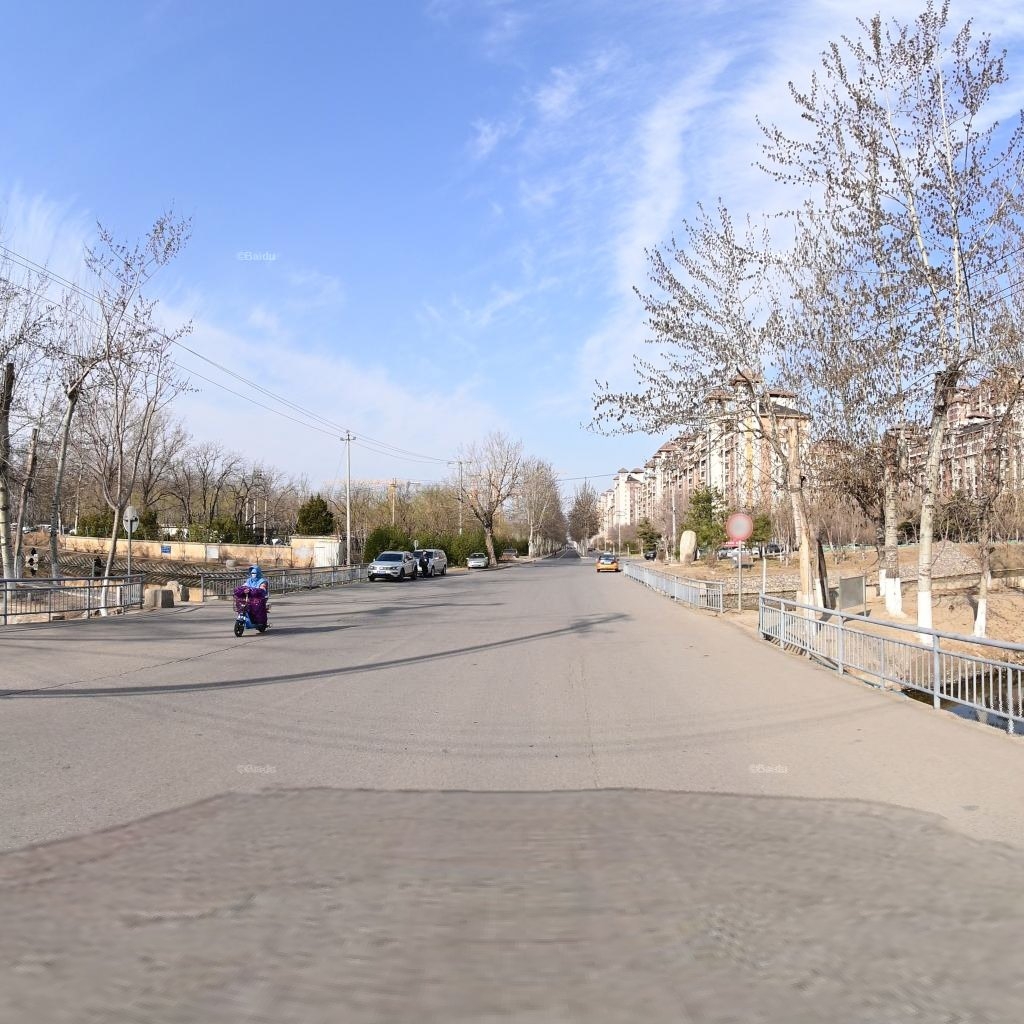
Region: Chaoyang
Road damage annotations: longitudinal crack, longitudinal crack